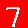
Digit: 7